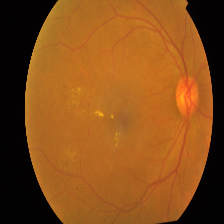
Diabetic retinopathy grade: Proliferative DR